Field crop: maize
Growth stage: 2
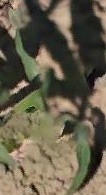
Species: maize